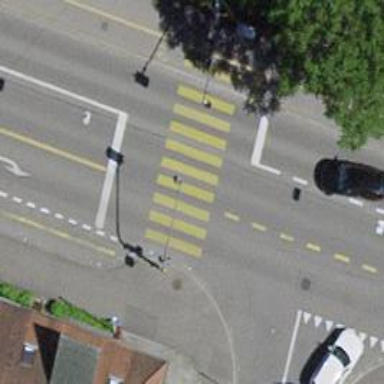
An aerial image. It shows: Marked crossing with zebra stripes on the road.